Field crop: maize
Growth stage: 2
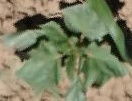
Species: datura